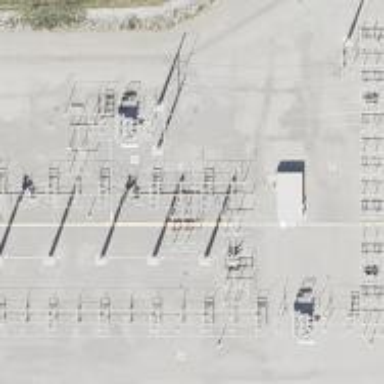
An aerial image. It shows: Power substation with transmission level designation. It is enclosed by fence.